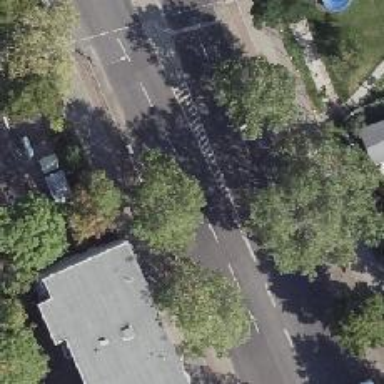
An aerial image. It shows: Secondary road with asphalt surface and lane markings. It features cycle track on the right side. The road is dual carriageway.